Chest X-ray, PA view. Patient: 21 years old, sex M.
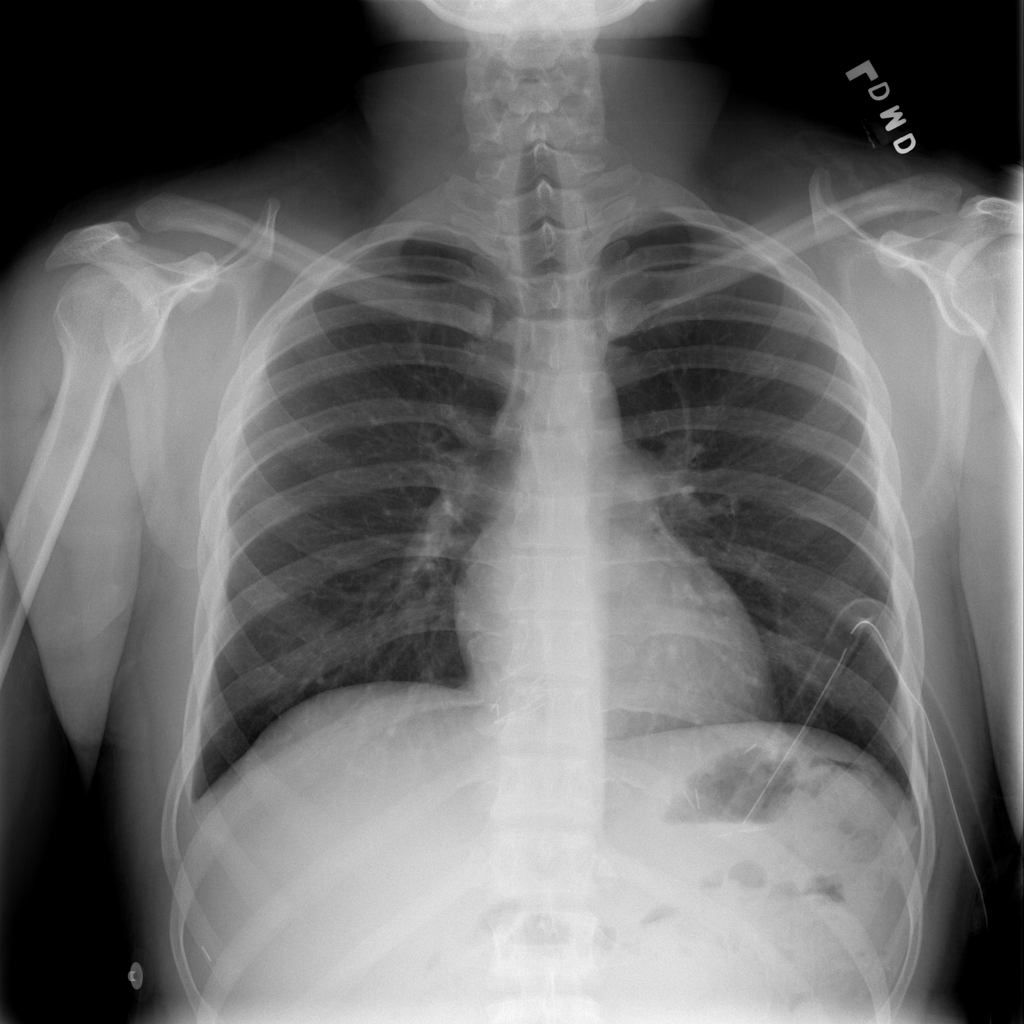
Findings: Pneumothorax